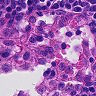
Metastatic tissue present: no